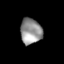
Tissue: skin
Cell type: Others
Senescence score: 0.2506
Nuclear area (px): 538
Mean DAPI intensity: 148.071